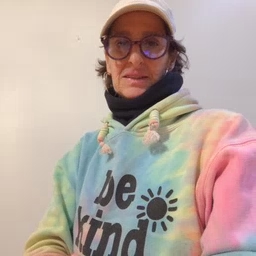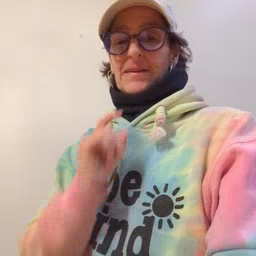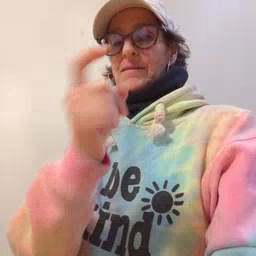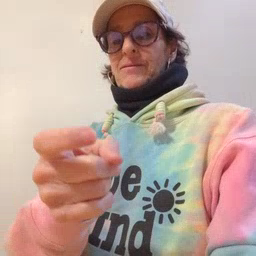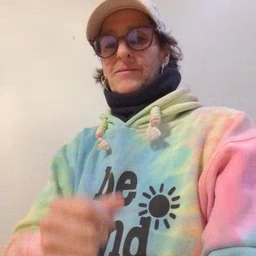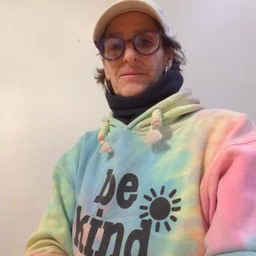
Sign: gift